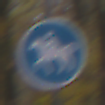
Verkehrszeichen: Reitweg
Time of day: MorningAfternoon
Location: Outdoor (Nature)
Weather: Overcast
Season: Autumn
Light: Natural